Current action and preconditions to check: path_clear

Your task: For each precondition in the list above, predict whether it will hold at this action.

Consider the current scene as observed from the mobile robot's camera, and analyze the predicted future states of all dynamic agents (e.g., people, animals, vehicles, or any moving entities) within the NEXT SECOND.

IMPORTANT: Only answer "very likely" if you are absolutely certain—based on strong, clear evidence—that a dynamic agent will violate the precondition in the predicted future state. Do NOT answer "very likely" for unlikely, ambiguous, or low-probability risks.

Ask yourself for each precondition: Is there a high probability, with clear and convincing evidence, that the predicted future states of any dynamic agent will interfere with the predicted future state of the currently executing action within the NEXT SECOND, causing that precondition to fail?

Assess the risk level based on these predictions. Use "likely" or "very likely" if motions create a clear risk of interference.

Use "neutral" or "improbable" if agents are nearby but their predicted paths are clearly diverging or non-conflicting.

Failure Risk Categories: "very improbable", "improbable", "neutral", "likely", "very likely"

Answer Format: Output ONLY the probability_of_failure value from these categories: "very improbable", "improbable", "neutral", "likely", "very likely"

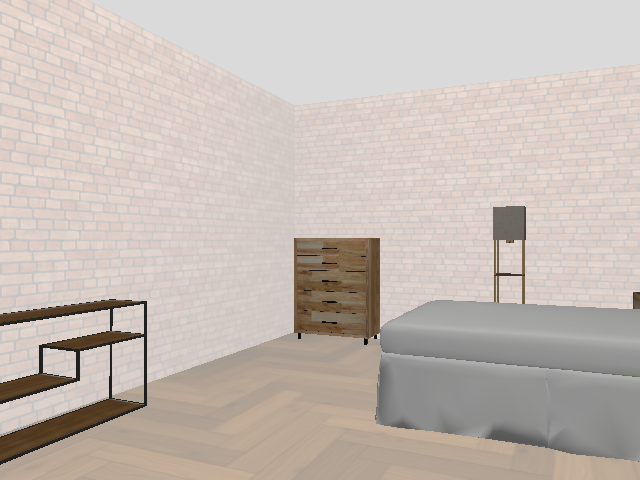

Answer: very improbable